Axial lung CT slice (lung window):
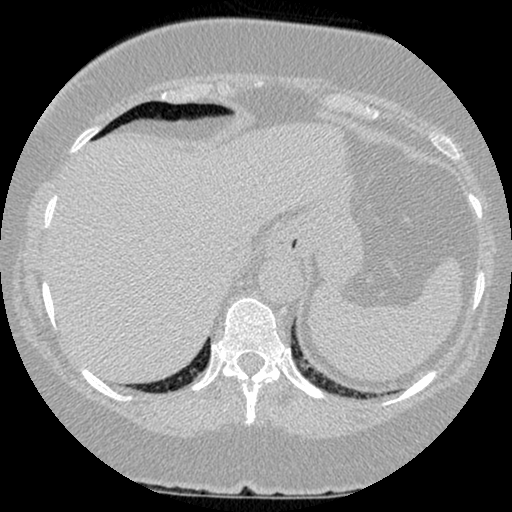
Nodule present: no